Question: What's wrong?
'''
SqlCommand cmd = new SqlCommand(@"Update Perioada p join Client c on p.ID_Client = c.ID_Client
SET p.Date ='" + dateTimePicker1.Value.ToString("MM/dd/yyyy") + "' WHERE (c.CNP = '" + textBox1.Text + "')", con);
cmd.ExecuteNonQuery();
'''

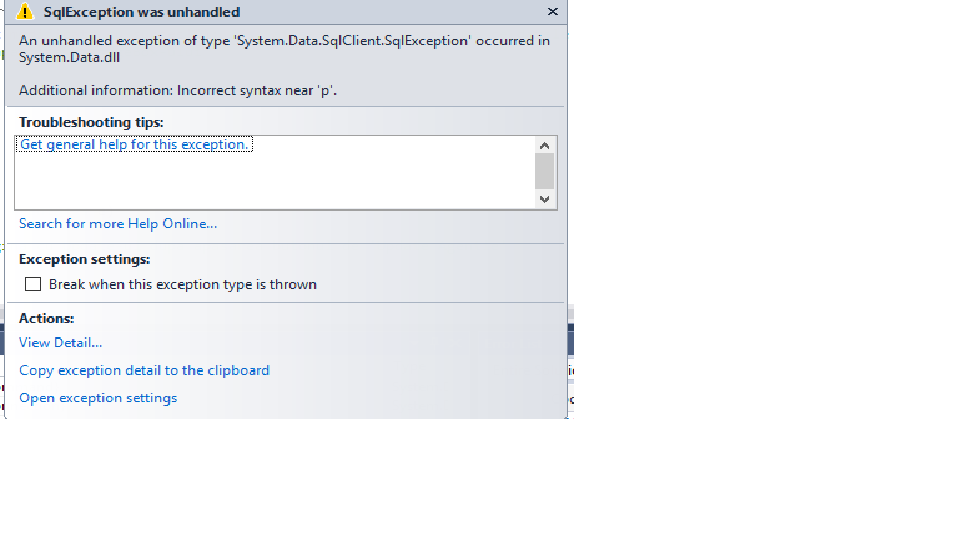
Answer: Assuming you are using SQL server (because you are using system.data.sqlclient), below is the correct syntax for update statement:
'''
string sqlQuery = "Update p SET p.Date =@dt from Perioada p join Client c on p.ID_Client = c.ID_Client WHERE (c.CNP = @cnp)"
using (SqlConnection con = new SqlConnection(connectionString))
{
SqlCommand command = new SqlCommand(sqlQuery, con);
command.Parameters.AddWithValue("@dt", dateTimePicker1.Value.ToString("MM/dd/yyyy"));
command.Parameters.AddWithValue("@cnp", textBox1.Text);
try
{
con.Open();
command.ExecuteNonQuery();
}
catch (Exception ex)
{
Console.WriteLine(ex.Message);
}
}
'''
On a side note, you should use SqlParameter to pass input control's values to the sql server, instead of manually creating sql query with appended values. Your way of creating query is prone to SQL injection attack.
EDIT: Edited answer to depict a way to use parameterised query